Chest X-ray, AP view. Patient: 69 years old, sex F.
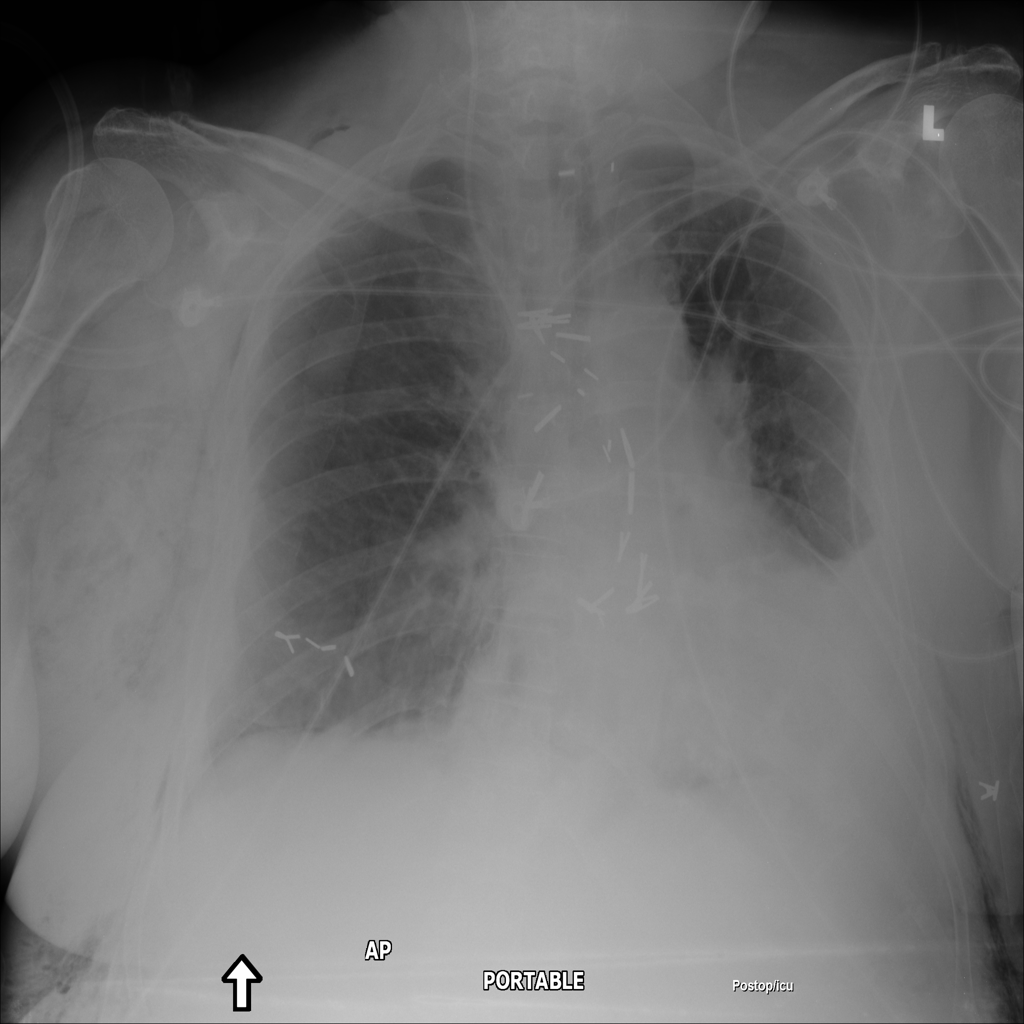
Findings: Atelectasis, Consolidation, Emphysema, Pneumothorax